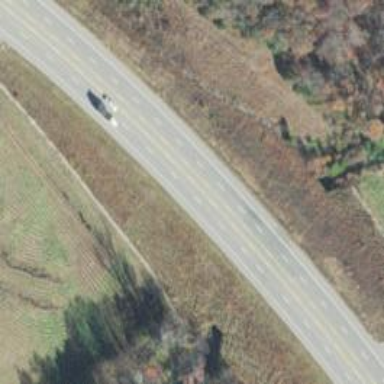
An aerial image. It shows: Trunk highway.